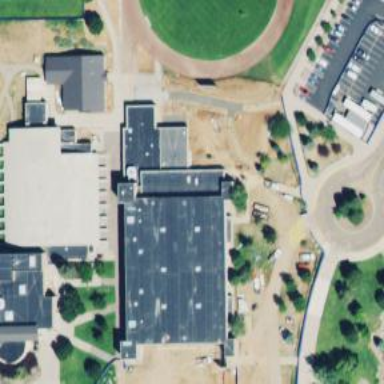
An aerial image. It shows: Public building that houses fitness center.